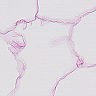
Metastatic tissue present: no